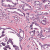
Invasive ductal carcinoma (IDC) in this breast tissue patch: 1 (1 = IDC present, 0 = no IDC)